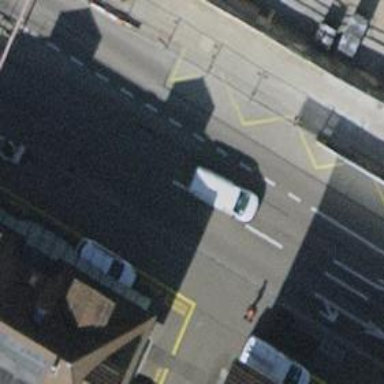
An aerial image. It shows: Public transport stop position.